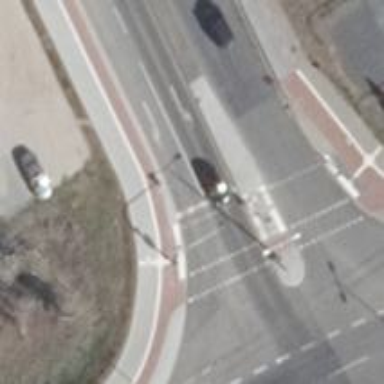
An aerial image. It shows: Road with traffic signals.